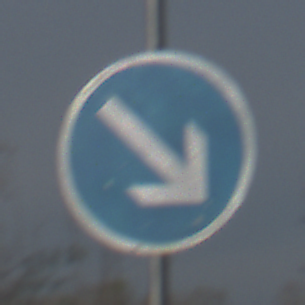
Verkehrszeichen: VorgeschriebeneVorbeifahrtRechts
Umgebung: Outdoor, Nature
Tageszeit: MorningAfternoon
Wetter: PartlyCloudy
Licht: Natural
Jahreszeit: NotSpecified
Kontrast: HighContrast